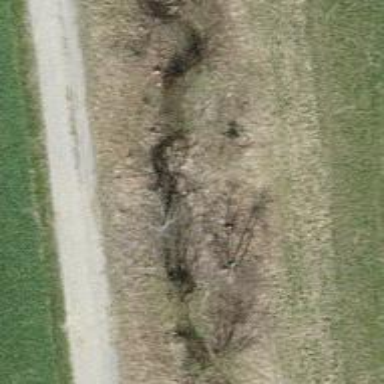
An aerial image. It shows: Ditch in the surroundings.